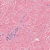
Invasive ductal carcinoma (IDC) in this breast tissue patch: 0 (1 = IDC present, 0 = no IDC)